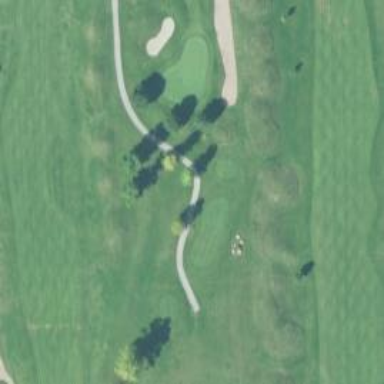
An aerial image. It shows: Path for both roads and golfers.